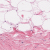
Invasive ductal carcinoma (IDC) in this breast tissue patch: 0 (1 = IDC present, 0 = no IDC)